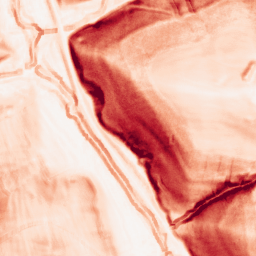
Category: morphological
Decomposition family: morphological_gradient
Decomposition parameters: size: 5
shape: square
Upsampling method: quartic
Upsampling parameters: scale: 2
Upsampling scale: 2